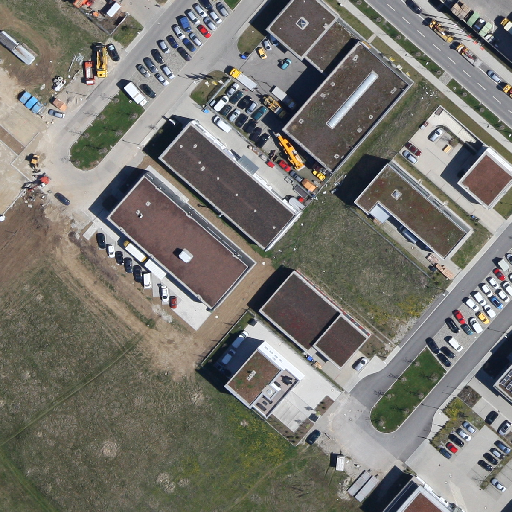
Referring expression: sidewalk